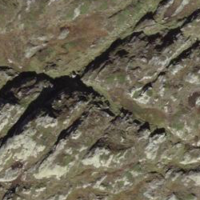
EUNIS habitat code: 23
Species observed at this site:
Motacilla cinerea